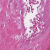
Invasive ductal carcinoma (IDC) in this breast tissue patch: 0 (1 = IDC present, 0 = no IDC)